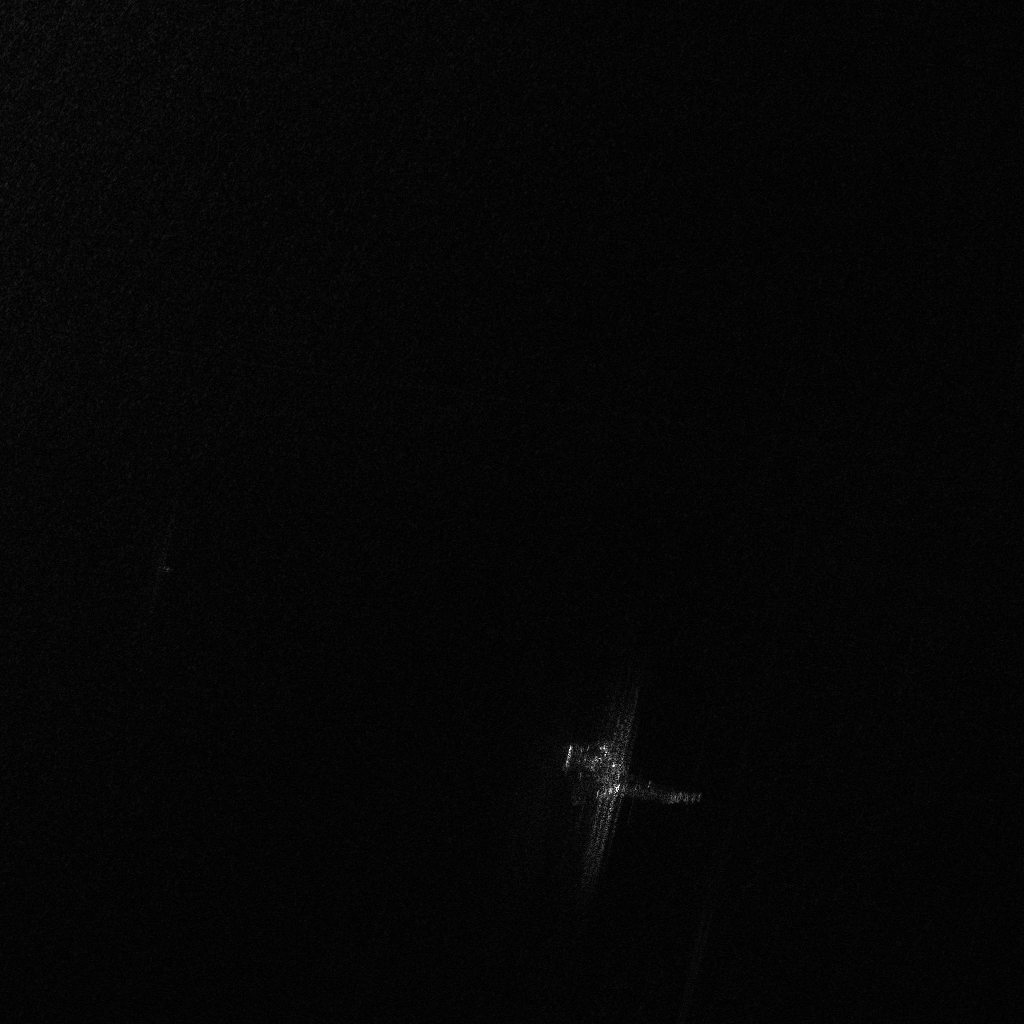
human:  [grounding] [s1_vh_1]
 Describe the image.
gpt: In the satellite image, there is  <ref>2 medium container </ref> <box>[[57, 70, 59, 76, 84], [58, 72, 60, 78, 84]]</box> located at bottom.